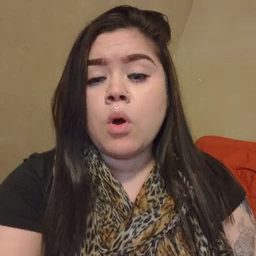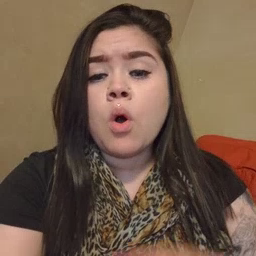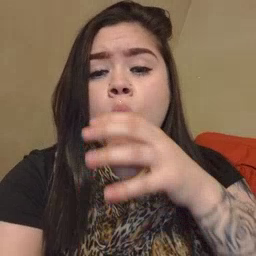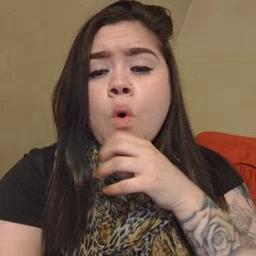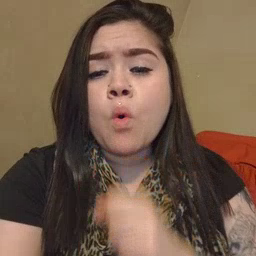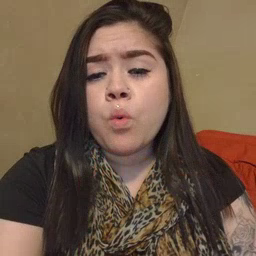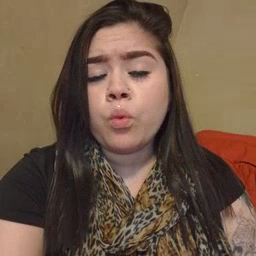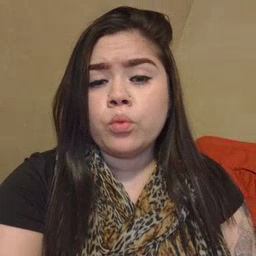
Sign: old